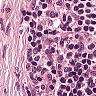
Metastatic tissue present: no